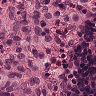
Metastatic tissue present: no